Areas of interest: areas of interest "Theater"
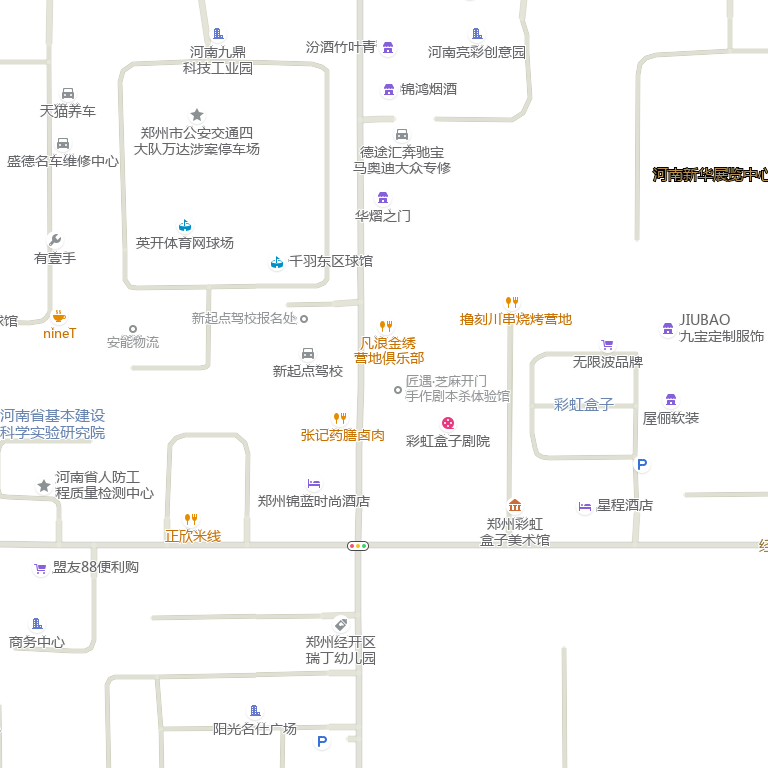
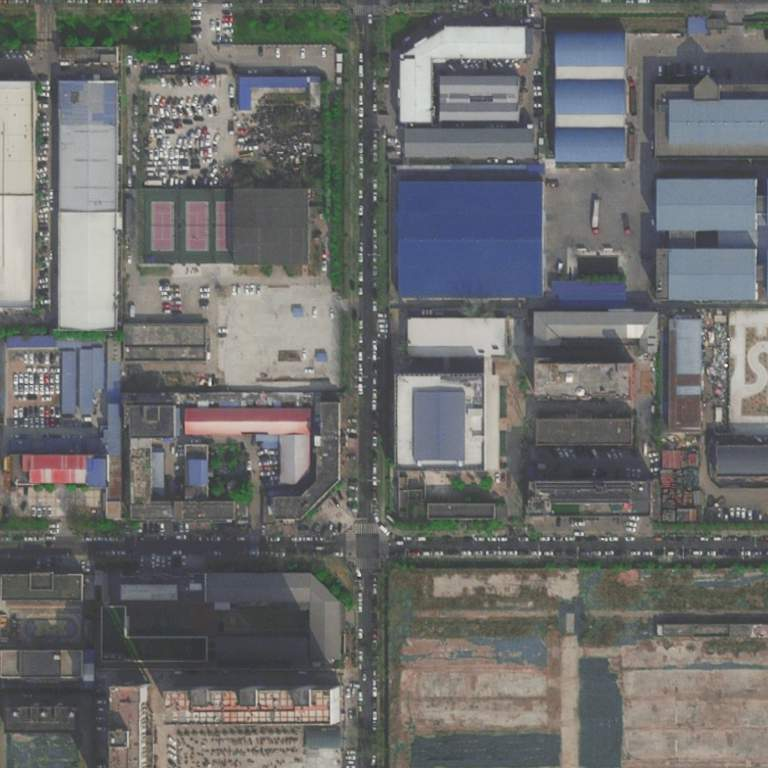